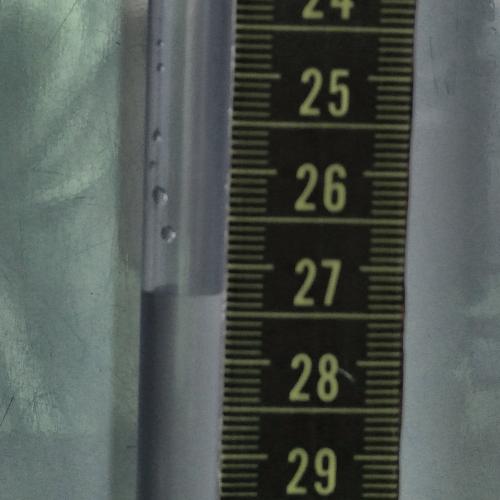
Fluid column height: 27.3 cm